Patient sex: F
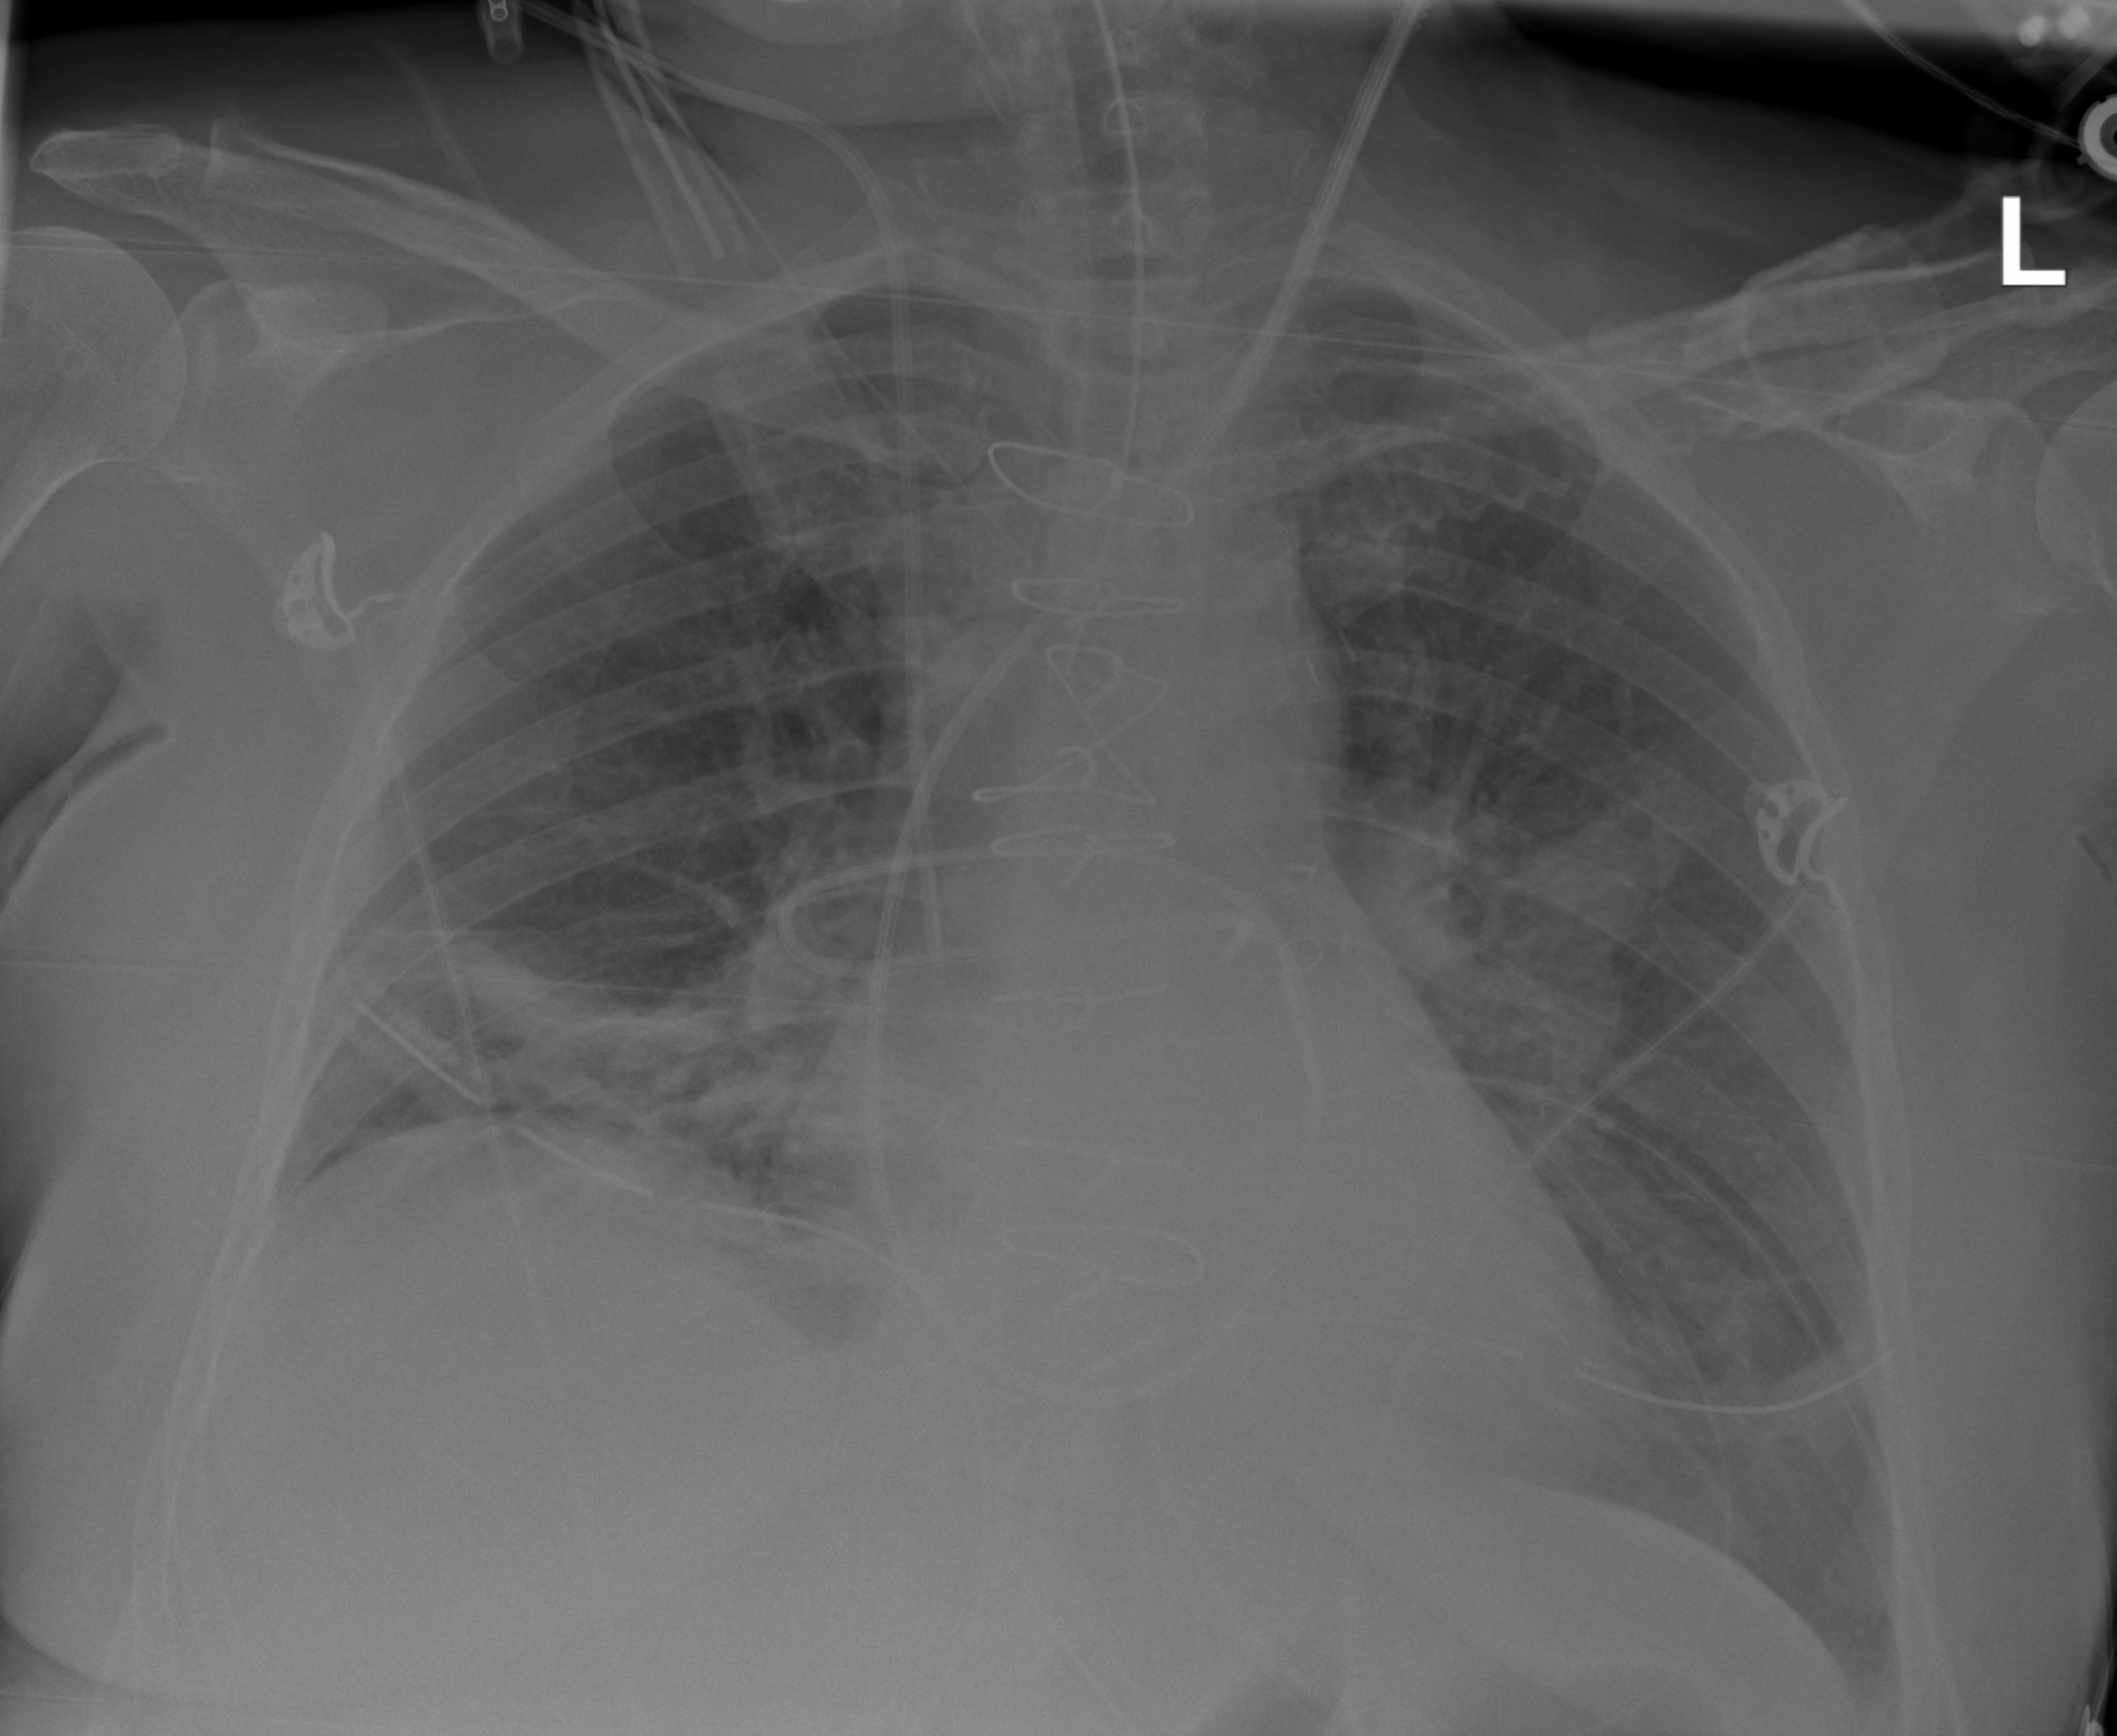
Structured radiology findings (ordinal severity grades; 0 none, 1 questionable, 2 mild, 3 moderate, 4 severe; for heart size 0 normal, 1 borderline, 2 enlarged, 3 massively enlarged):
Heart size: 1
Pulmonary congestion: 2
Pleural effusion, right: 2
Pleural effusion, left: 2
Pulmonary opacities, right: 1
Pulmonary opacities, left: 2
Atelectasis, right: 2
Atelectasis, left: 2